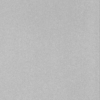
Label: dusty